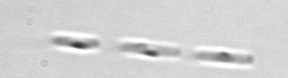
Label: Skeletonema